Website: apple-inc
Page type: customer-info-address
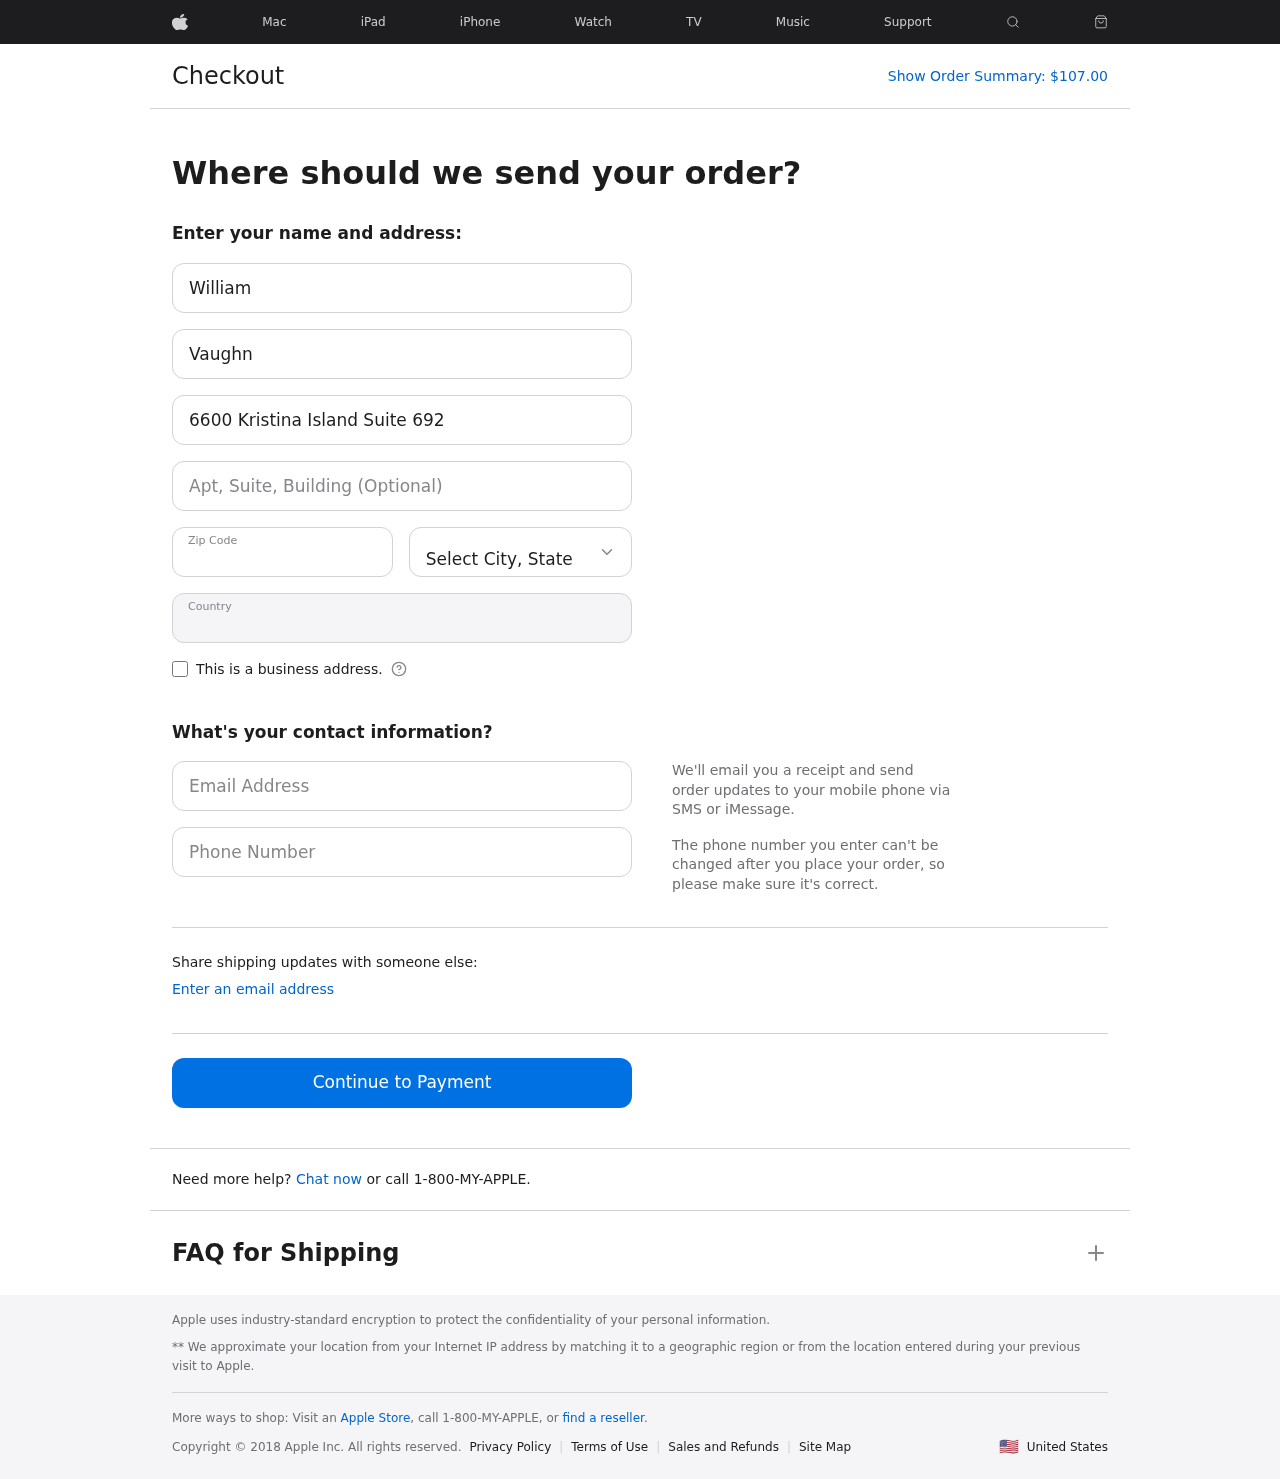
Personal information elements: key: PII_CITY_STATE
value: Marcside, CA
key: PII_COUNTRY
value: United States
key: PII_EMAIL
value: williamvaughn@gmail.com
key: PII_FIRSTNAME
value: William
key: PII_LASTNAME
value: Vaughn
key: PII_PHONE
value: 8089766072
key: PII_POSTCODE
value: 24673
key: PII_STREET
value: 6600 Kristina Island Suite 692
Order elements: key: ORDER_TOTAL
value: $107.00